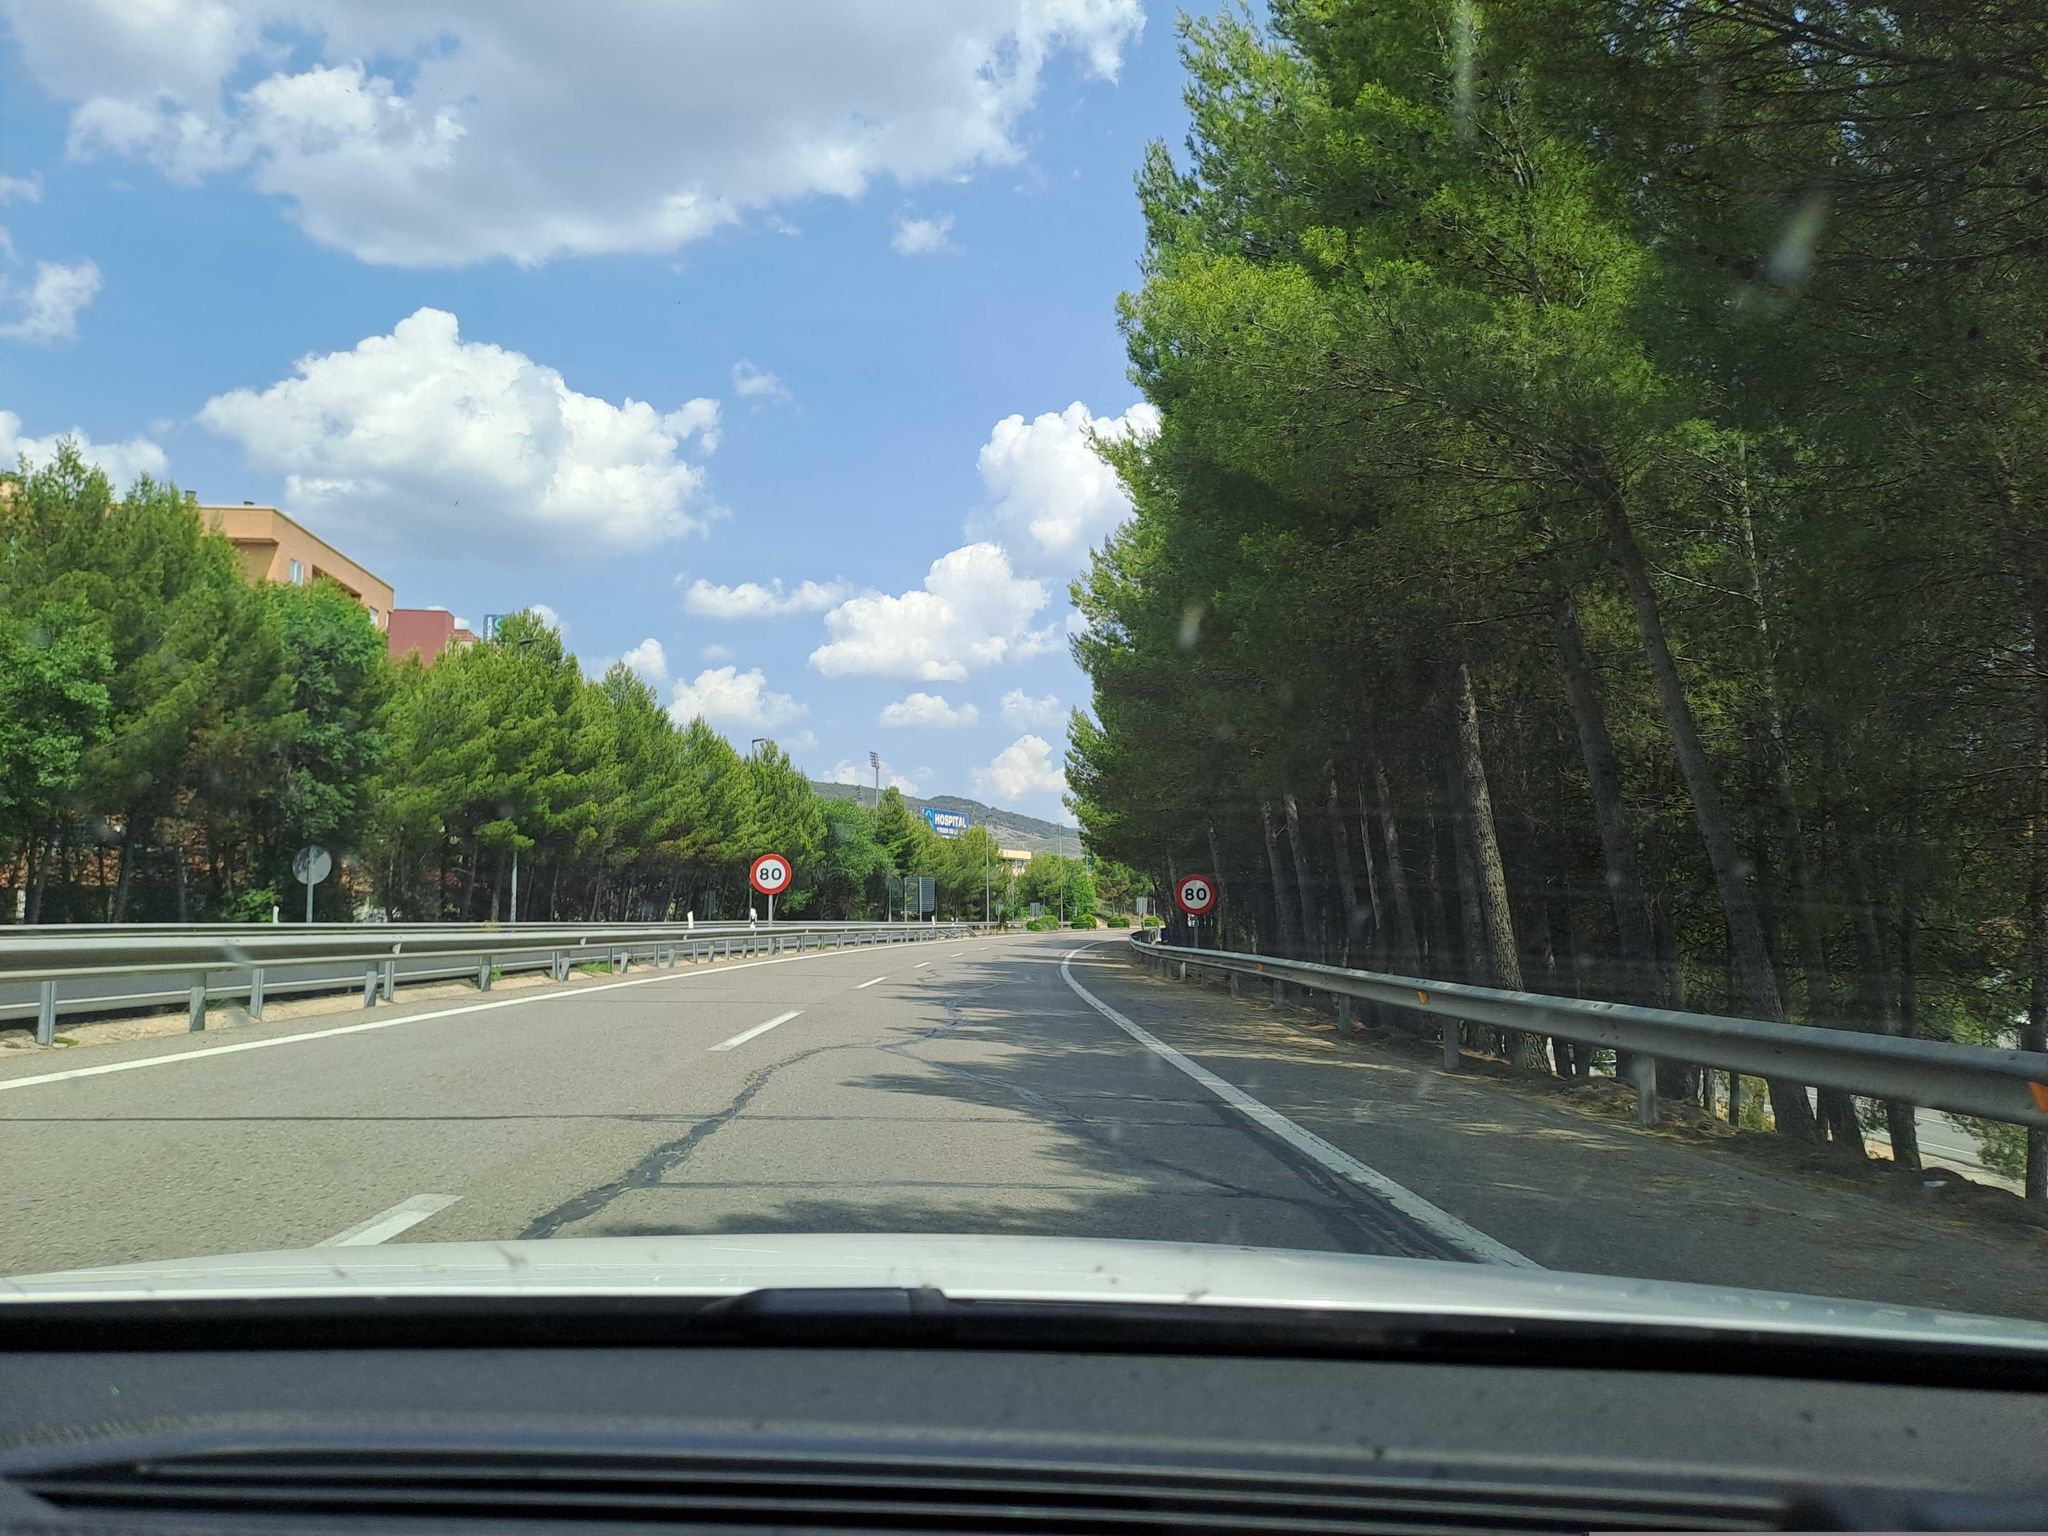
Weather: cloudy
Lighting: day
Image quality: good
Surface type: driving surface
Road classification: primary, motorway
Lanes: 2.0
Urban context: dense urban cluster
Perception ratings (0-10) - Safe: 3.98, Lively: 5.23, Beautiful: 6.49, Boring: 4.3, Depressing: 3.2, Wealthy: 4